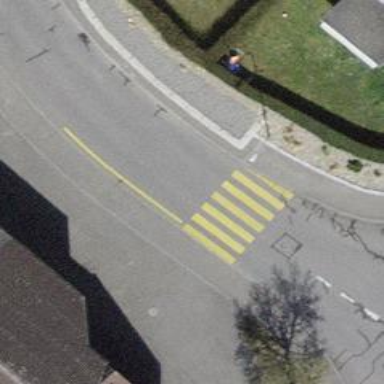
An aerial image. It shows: Zebra crossing for pedestrians.